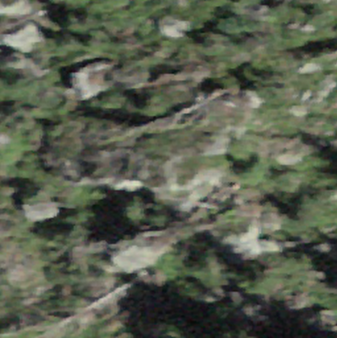
Label: bouldering_area